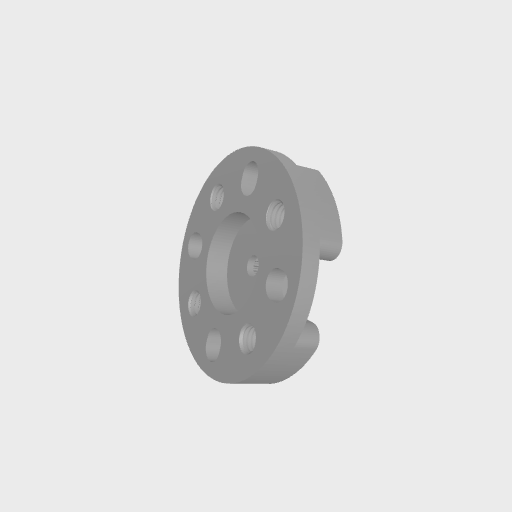
Part: ServoHubShortShaft